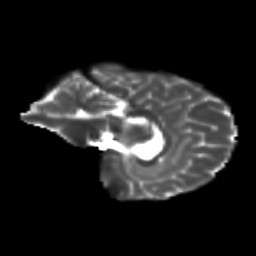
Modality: T2w
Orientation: sagittal
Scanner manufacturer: siemens
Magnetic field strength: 3 T
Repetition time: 9.2 s
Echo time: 0.084 s